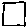
Label: square